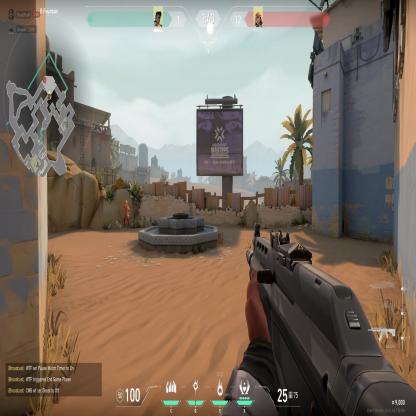
Label: enemy